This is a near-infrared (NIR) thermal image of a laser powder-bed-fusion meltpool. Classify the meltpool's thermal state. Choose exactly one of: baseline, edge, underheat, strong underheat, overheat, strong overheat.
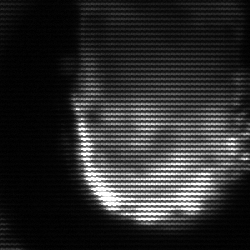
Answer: baseline